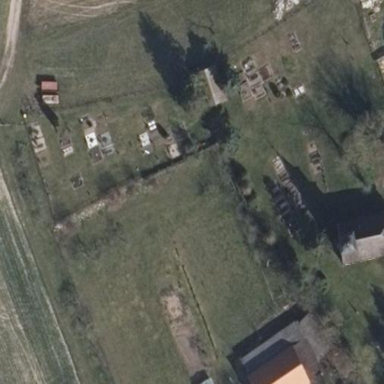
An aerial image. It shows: Graveyard.